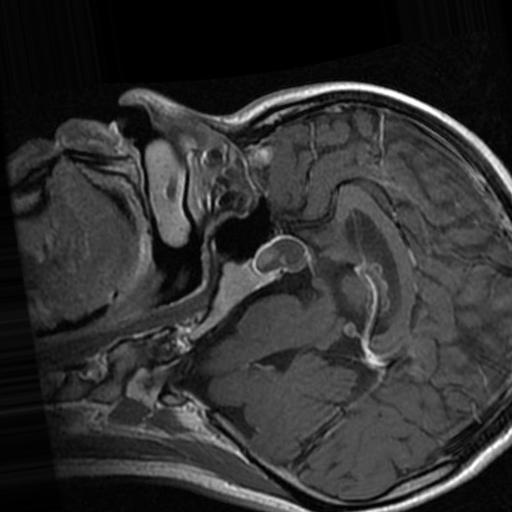
Label: brain_tumor